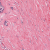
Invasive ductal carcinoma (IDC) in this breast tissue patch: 0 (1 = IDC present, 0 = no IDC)